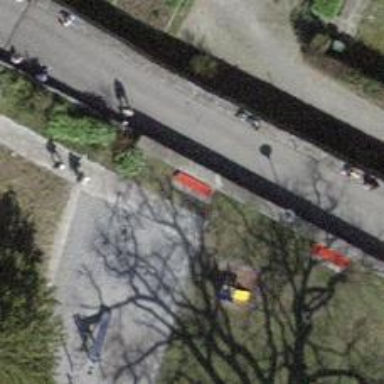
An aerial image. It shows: Red bench.